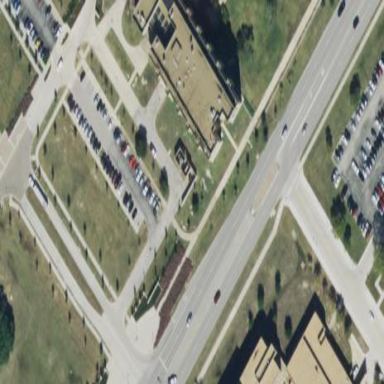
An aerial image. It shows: View of university building.